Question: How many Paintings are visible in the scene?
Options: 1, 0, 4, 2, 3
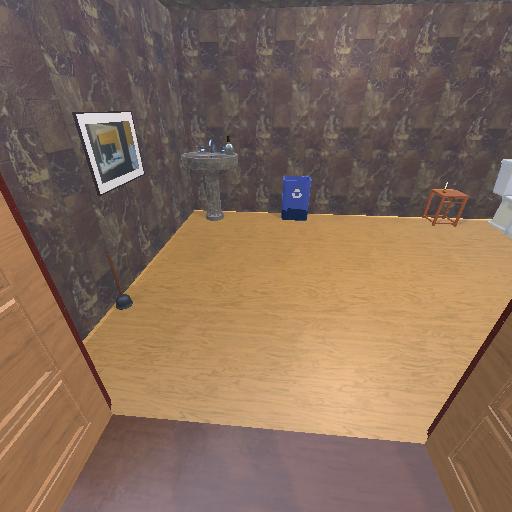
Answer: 1